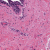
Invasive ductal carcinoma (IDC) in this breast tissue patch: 0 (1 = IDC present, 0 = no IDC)